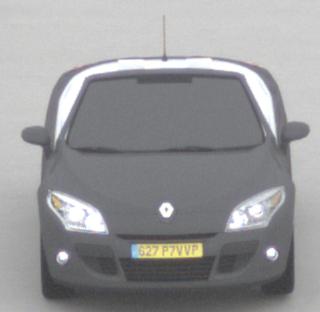
Make: Renault
Model: Mégane Coupé-Cabriolet 1.6 16V 110
Detailed model: Mégane (III) Coupé-Cabriolet
Model produced from: 2010/06
Model produced until: 2013/03
Doors: 2
Color: gray
Road condition: dry road
Daytime: morning or afternoon
Contrast: low contrast